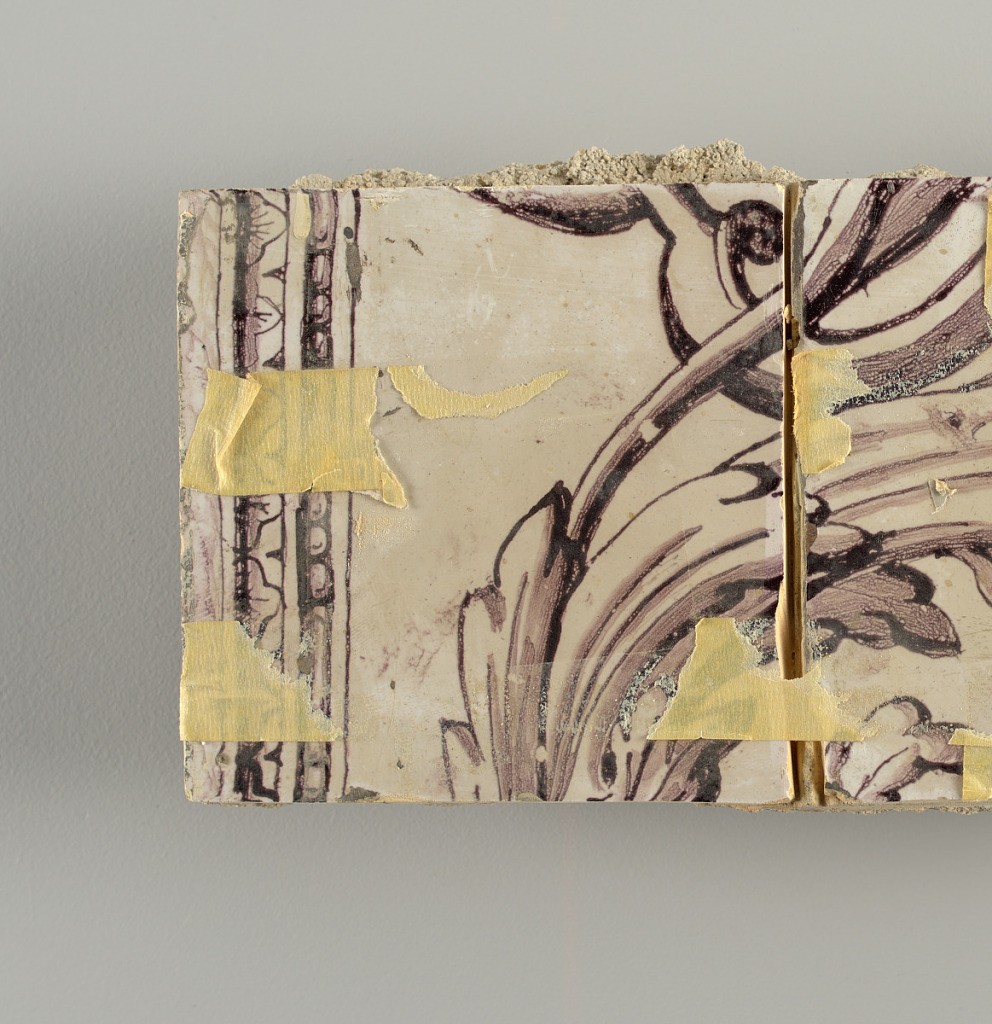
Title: Wall facing
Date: ca. 1725
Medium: tin-glazed earthenware, underglaze
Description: Two vertical rectangles, twenty-three tiles high.  A) Nine tiles wide at top; seven tiles wide at bottom.  B) Ten and one-half tiles wide.

Arabesque design of foliage.  A) with centered figure of Justice under a canopy.  B) with centered urn.